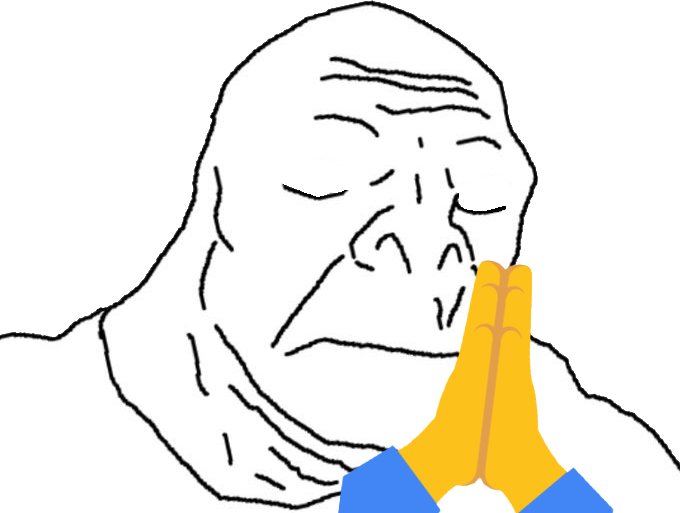
Label: 5_Craig